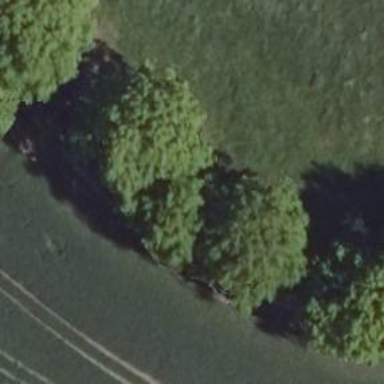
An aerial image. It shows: Row of trees in natural setting.